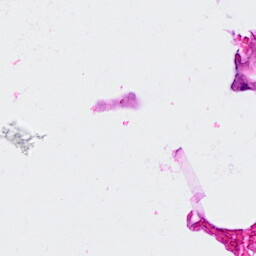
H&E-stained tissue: Breast